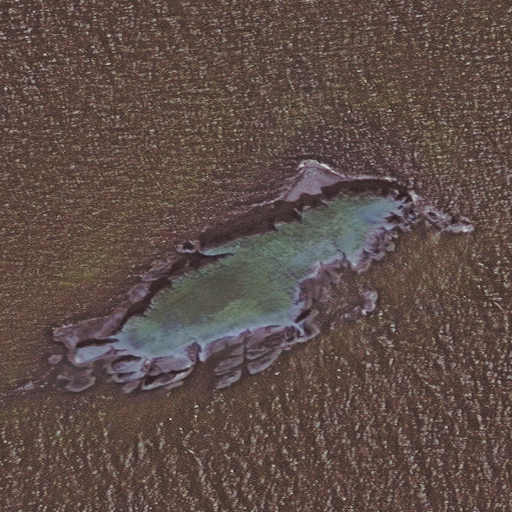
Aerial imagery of island in Alaska named Round Island containing only unknown